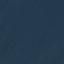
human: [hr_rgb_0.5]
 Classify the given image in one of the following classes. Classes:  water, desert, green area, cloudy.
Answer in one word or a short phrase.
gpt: water